Question: I'm trying to create a plot that looks like the image below, but I'm really struggling when it comes to the multiple x-axis. Any help would be appreciated. Sample code for the figure provided.
Sample Figure:

'''
df <- data.frame(Time=c(" ","Phase 1","Phase 1","Phase 1","Phase 1"," ",
" ","Phase 2","Phase 2","Phase 2","Phase 2"," "),
Condition=c("BO", "BO", "BO", "BO","BO","BO",
"OB","OB","OB","OB","OB","OB"),
Phase=c("Baseline", "T1", "T2", "T1", "T2", "Follow-Up"),
Change=c(0,-2.84, -5.02, -6.81,-7.41,-6.80, 0, -3.35,-6.92,-7.05,-6.59,-6.41))
'''
Tried following the code available <URL>. But didn't get very far.
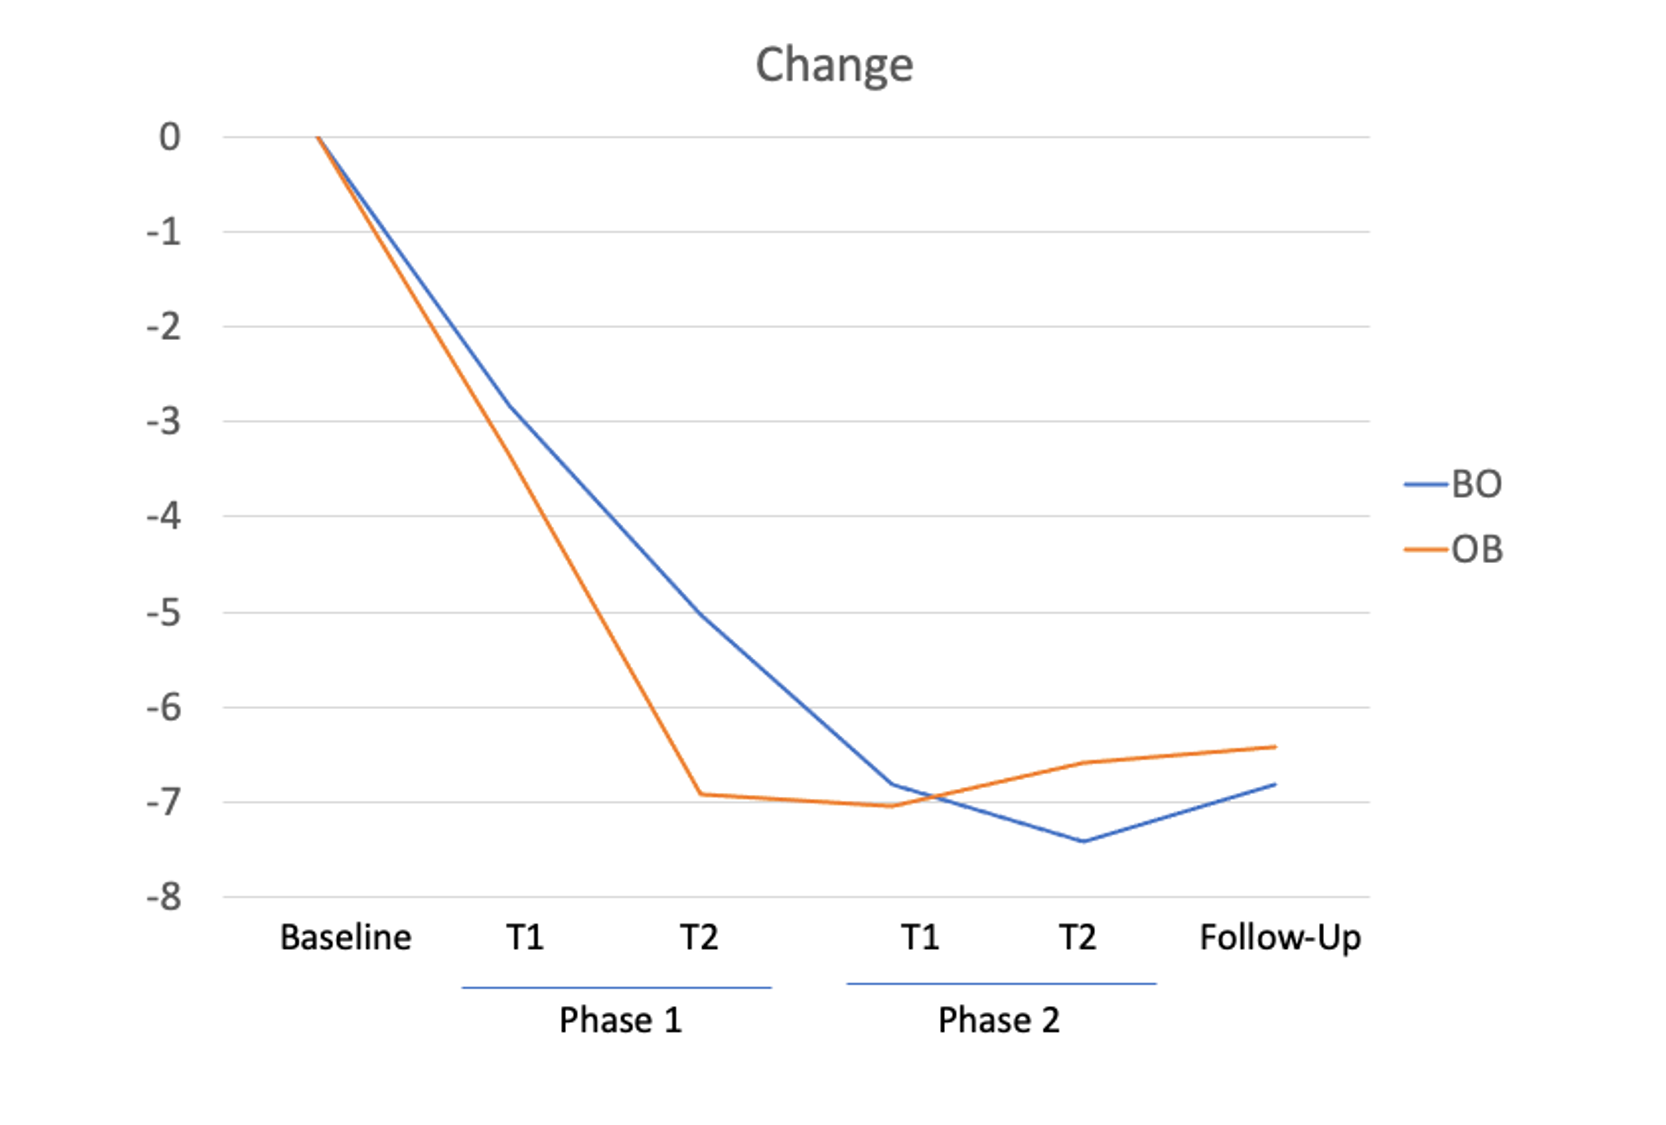
Answer: Here is a suggestion:
'''
library(tidyverse)
library(grid)
library(ggthemes)
# data preparation
df1 <- df %>%
mutate(Phase = as_factor(Phase)) %>%
group_by(id_Group = cumsum(Phase=="Baseline")) %>%
mutate(id = row_number()) %>%
mutate(Time = paste("Phase", id_Group, sep = " ")) %>%
ungroup()
# plot
# vector for labels
label_x <- c("Baseline", "T1", "T2", "T1", "T2", "Follow-Up")
# textGrob
phase1 <- textGrob("Phase 1", gp=gpar(fontsize=13, fontface="bold"))
phase2 <- textGrob("Phase 2", gp=gpar(fontsize=13, fontface="bold"))
# plot
ggplot(df1, aes(x=factor(id), y=Change, colour=Condition, group=Condition)) +
geom_line(size=1 ) +
scale_x_discrete(breaks = 1:6, labels= label_x) +
theme_economist_white(gray_bg = FALSE) +
theme(plot.margin = unit(c(1,1,2,1), "lines")) +
annotation_custom(phase1,xmin=2,xmax=3,ymin=-8.2,ymax=-8.2) +
annotation_custom(phase2,xmin=4,xmax=5,ymin=-8.2,ymax=-8.2) +
coord_cartesian(clip = "off")
'''
<URL>